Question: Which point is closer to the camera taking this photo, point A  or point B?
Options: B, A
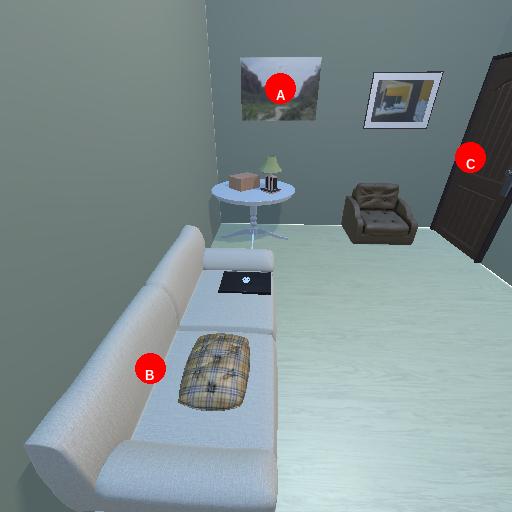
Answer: B